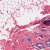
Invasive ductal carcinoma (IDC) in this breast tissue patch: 0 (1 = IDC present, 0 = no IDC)